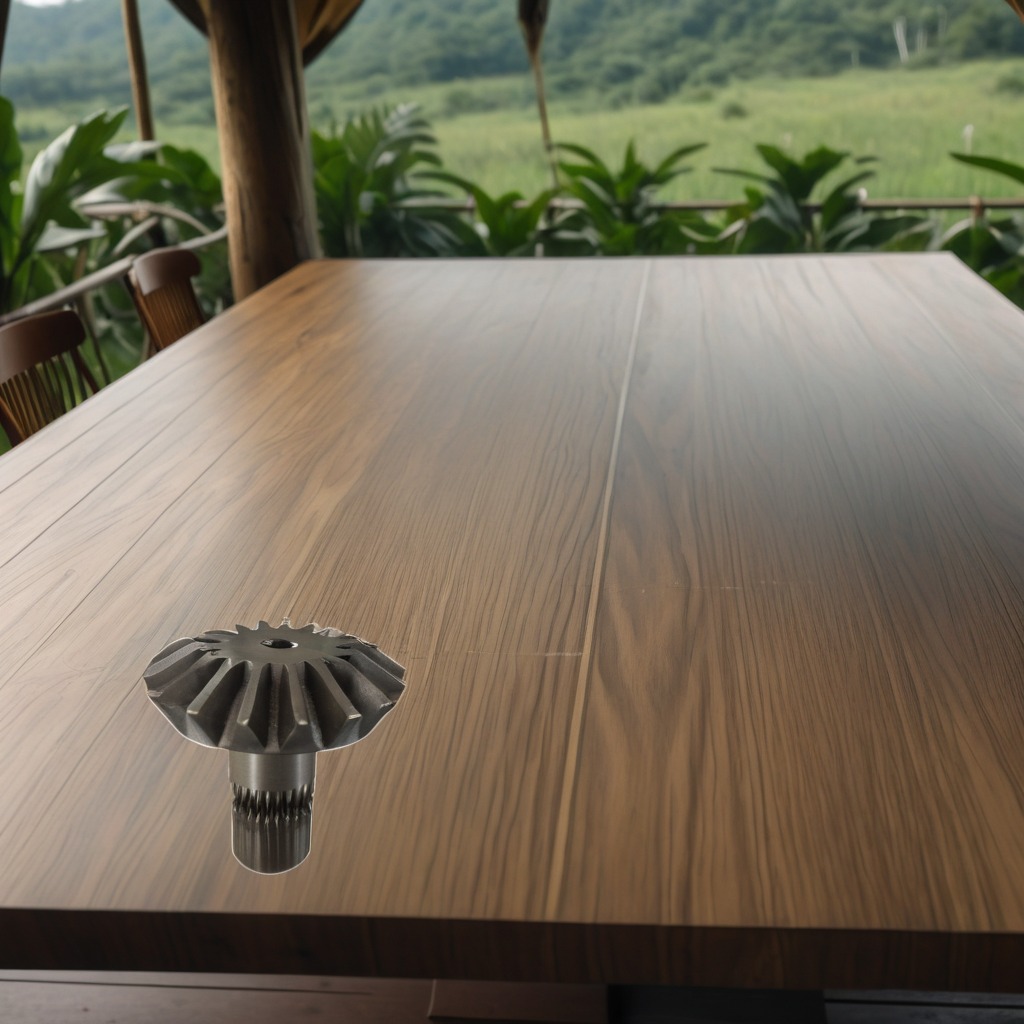
A steel gear with teeth is lying on the wooden table.